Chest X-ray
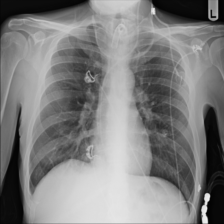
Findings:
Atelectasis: negative
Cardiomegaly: negative
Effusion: negative
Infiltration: positive
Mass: negative
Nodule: negative
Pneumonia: negative
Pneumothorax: negative
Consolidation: negative
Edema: negative
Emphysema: negative
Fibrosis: negative
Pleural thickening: negative
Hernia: negative